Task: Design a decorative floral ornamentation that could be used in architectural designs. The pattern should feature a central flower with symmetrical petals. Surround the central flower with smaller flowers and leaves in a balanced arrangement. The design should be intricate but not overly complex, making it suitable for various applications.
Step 735:
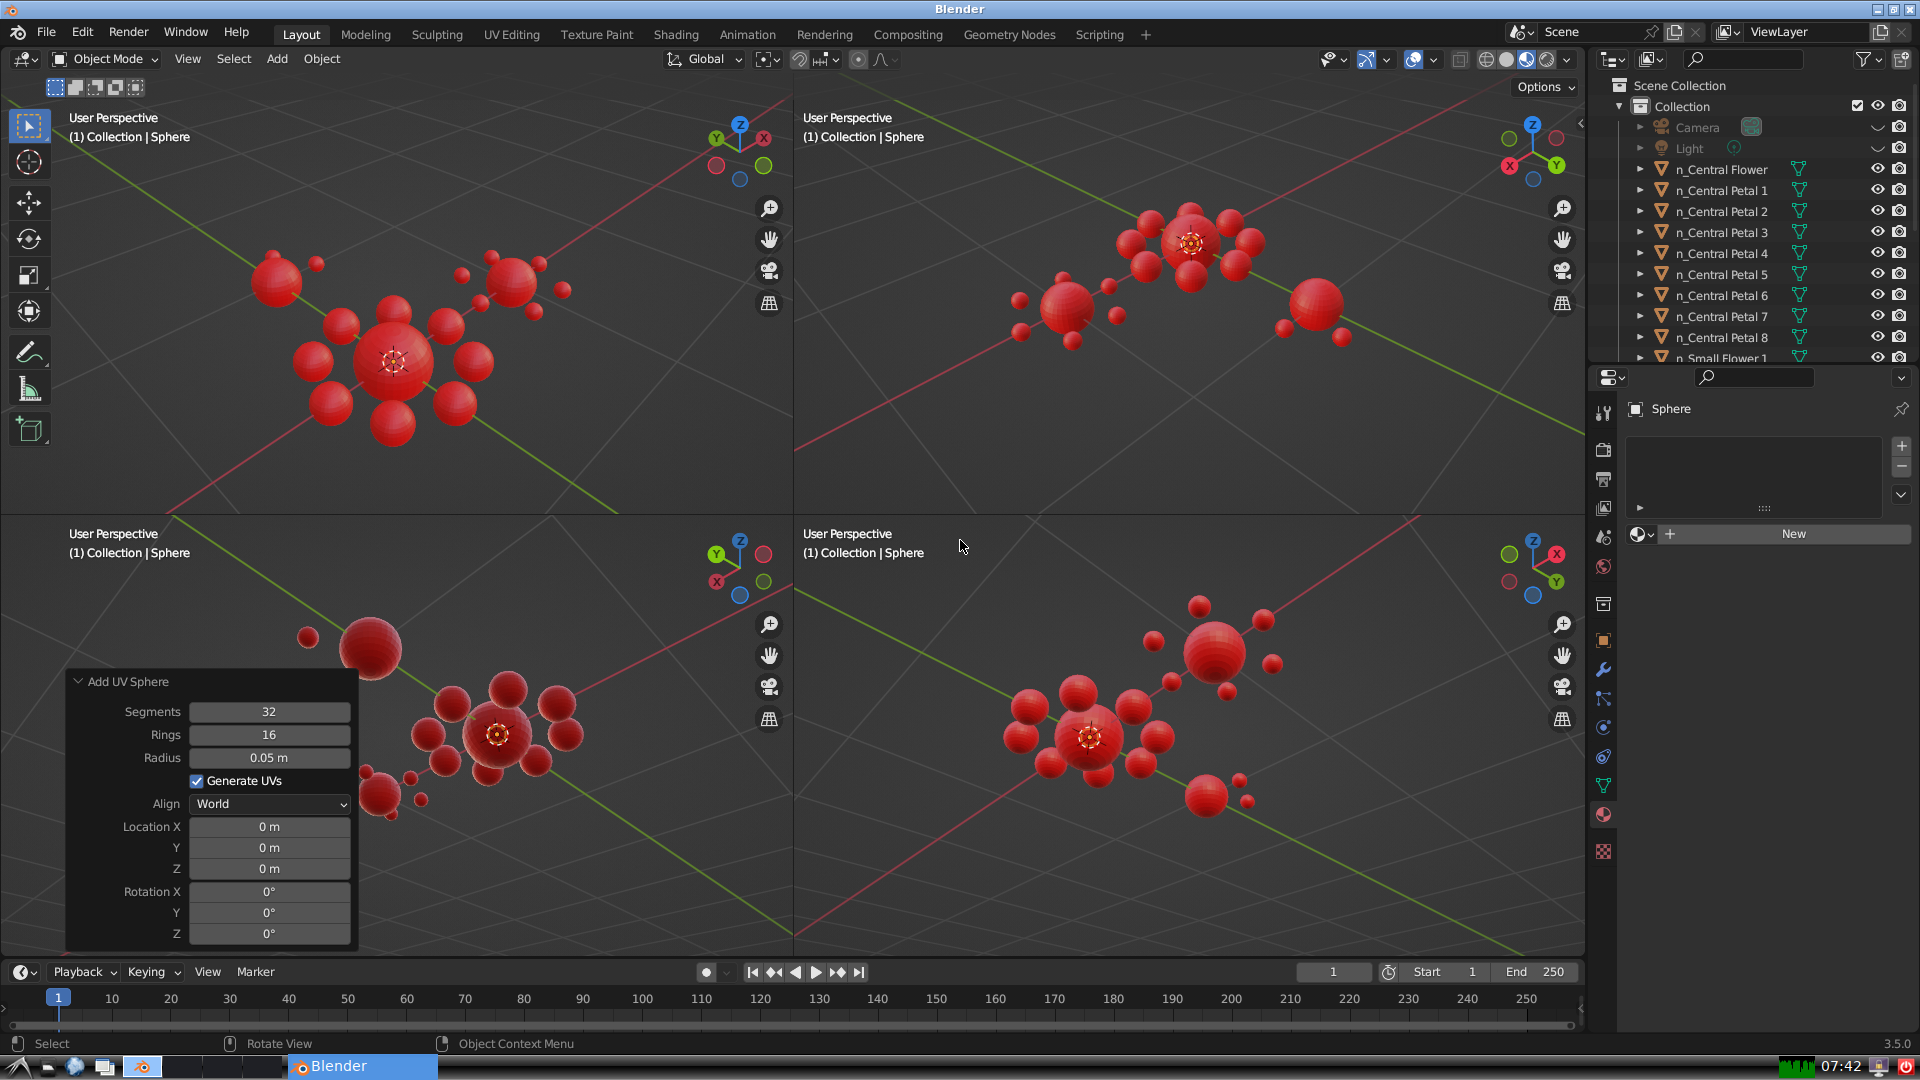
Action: {"key_press": ['Ctrl, Home']}